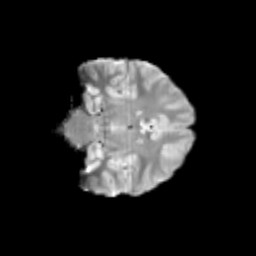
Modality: T2w
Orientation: coronal
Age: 10
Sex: male
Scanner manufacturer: siemens
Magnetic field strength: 3 T
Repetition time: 3.8 s
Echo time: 0.07 s